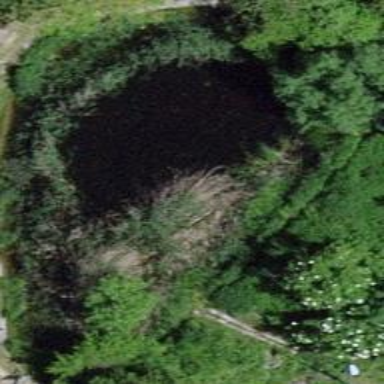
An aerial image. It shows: Serene pond surrounded by nature.